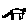
Label: cat